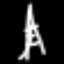
Label: The Eiffel Tower